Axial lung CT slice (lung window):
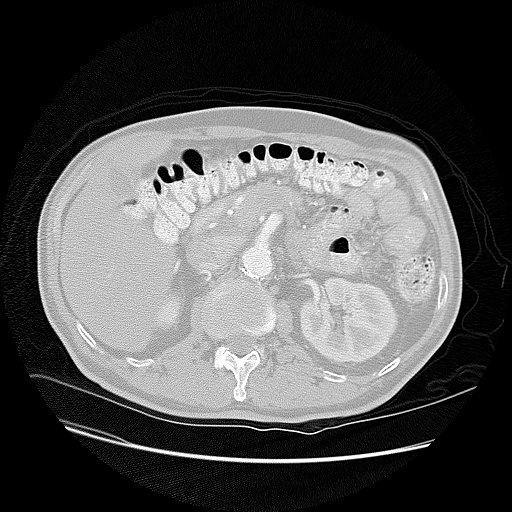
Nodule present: no